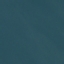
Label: SeaLake